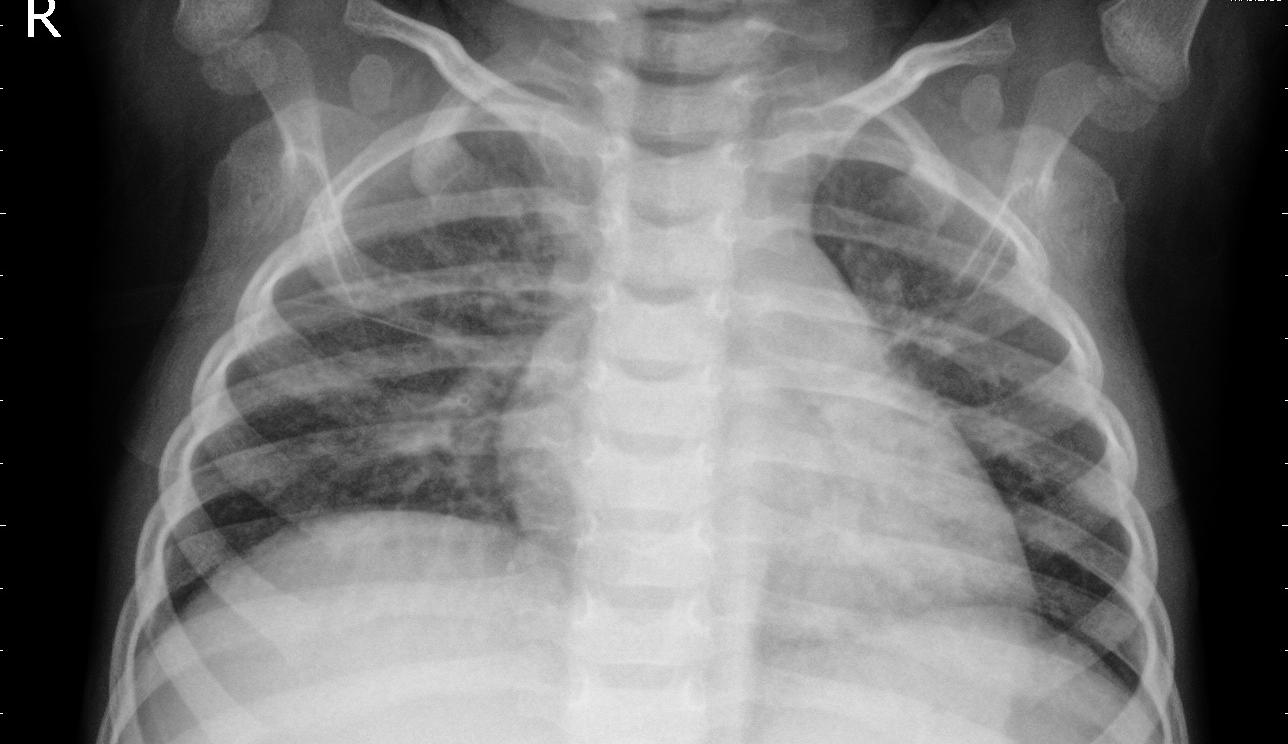
Diagnosis: PNEUMONIA